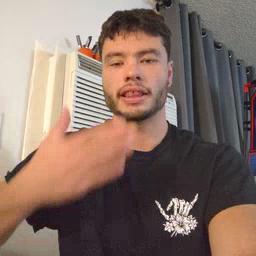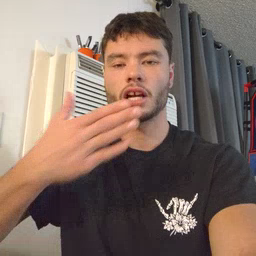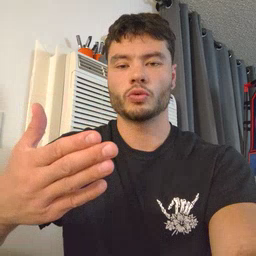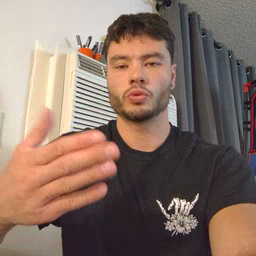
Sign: thankyou